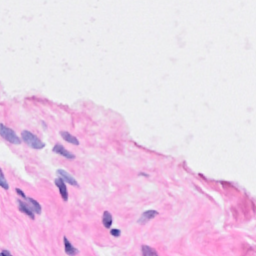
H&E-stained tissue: Breast